Question: In my project there is a controller named 'Security' and it has a default page called 'Index.cshtml' as does every other controller in my project. However, while every other index page for every other controller works, going to 'http://localhost:[port]/security/' generates the following error...

Even after adding the 'runAllManagedModulesForAllRequests'to my config and setting it to true the error still persists. And there's a bonus. Same deal with switching to VS 2012 development server from IIS Express. But oddly, I can enter 'http://localhost:[port]/security/user?id=[id]' and get back a correctly formatted user profile with no problem.
So what could possibly be going on? Am I bumping into some sort of reserved word or setting and need to disable it? How can I make my default security page work? Thanks in advance!
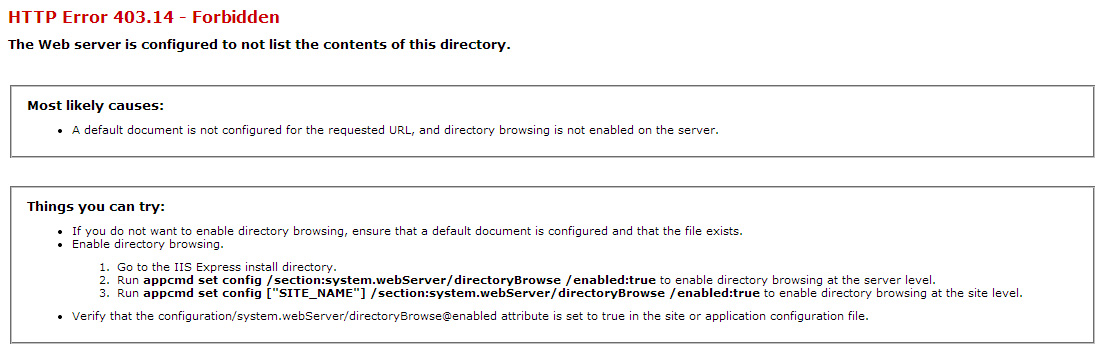
Answer: All right, so after much investigation, I found an old "security" folder which was excluded from my project but not deleted. IIS Express was apparently either trying to map the controller's view folder to that directory or the virtual directory it set up somehow ended up pointing to this folder. After removing it, everything worked like a charm.